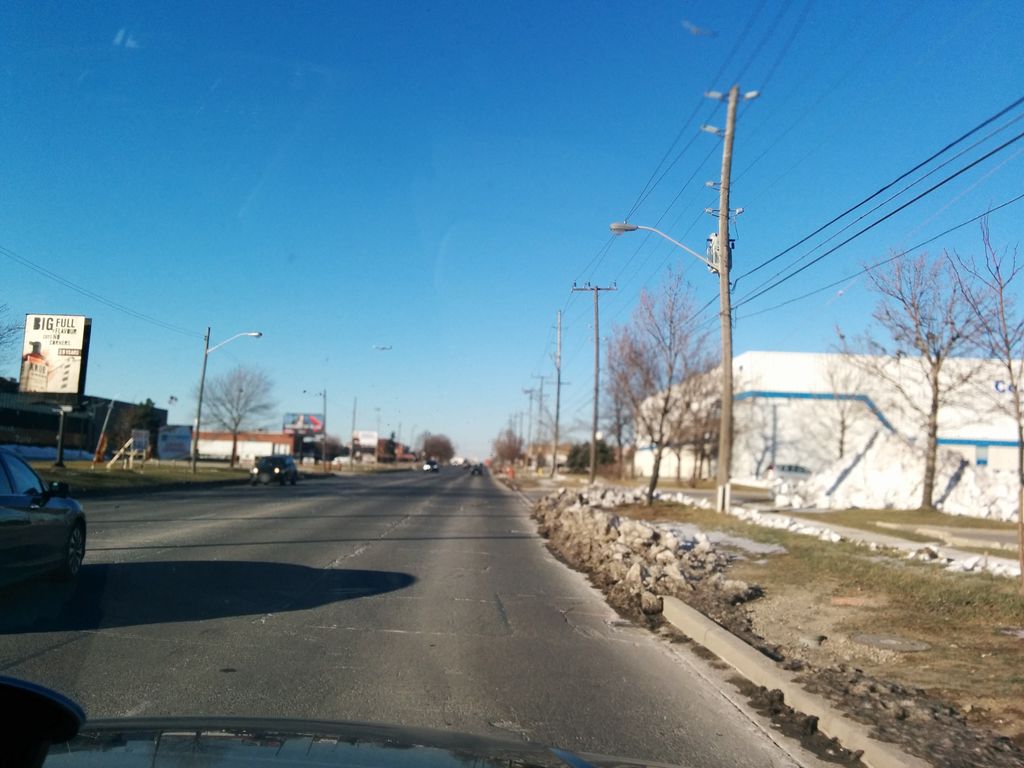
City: toronto